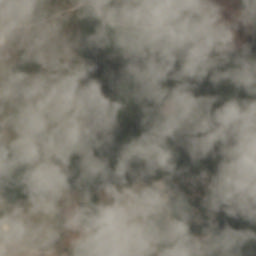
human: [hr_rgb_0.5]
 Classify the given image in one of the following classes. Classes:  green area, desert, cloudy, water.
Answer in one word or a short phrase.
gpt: cloudy